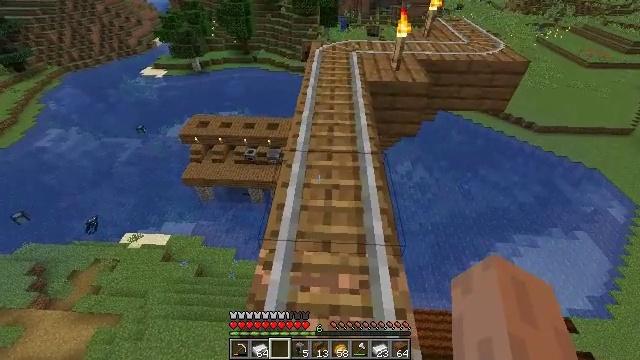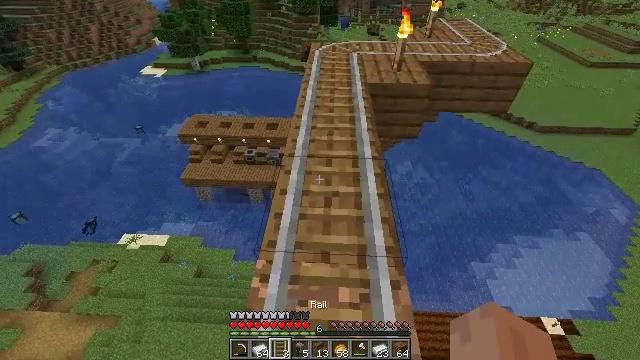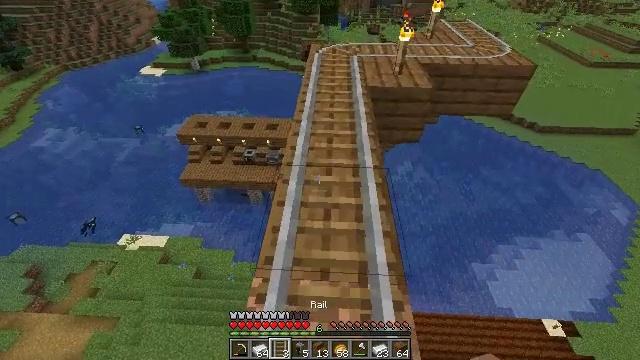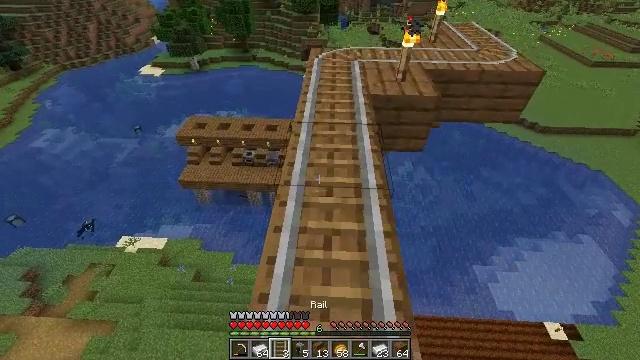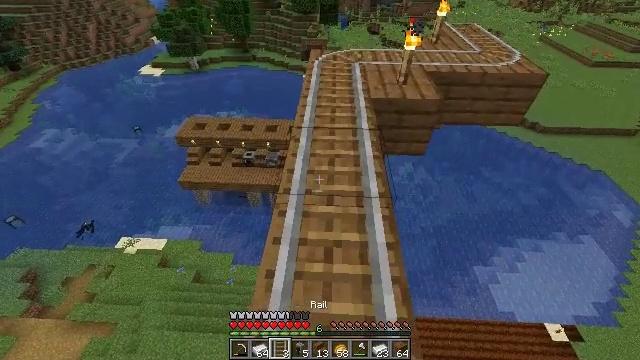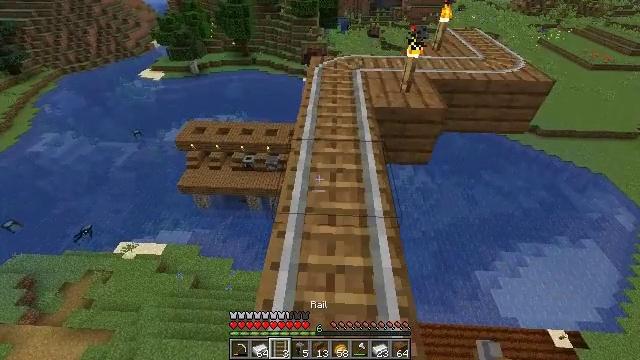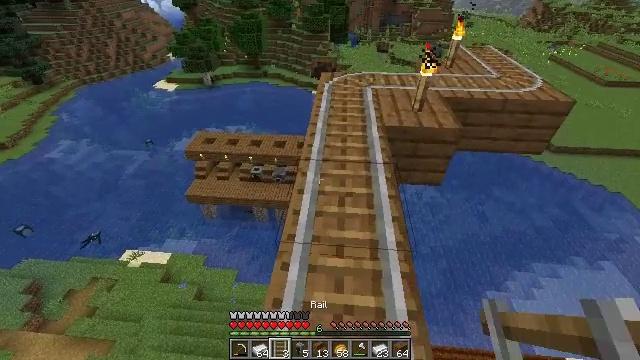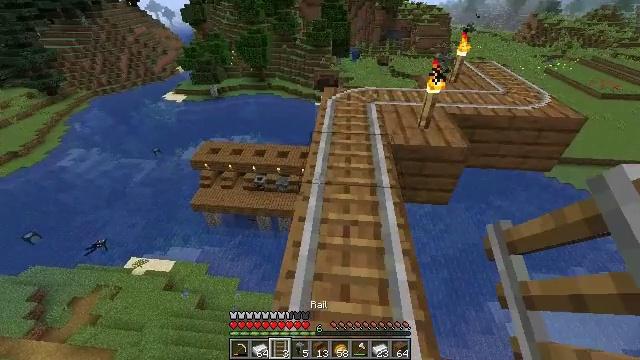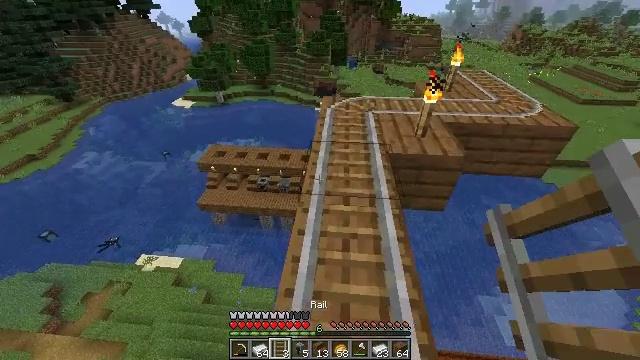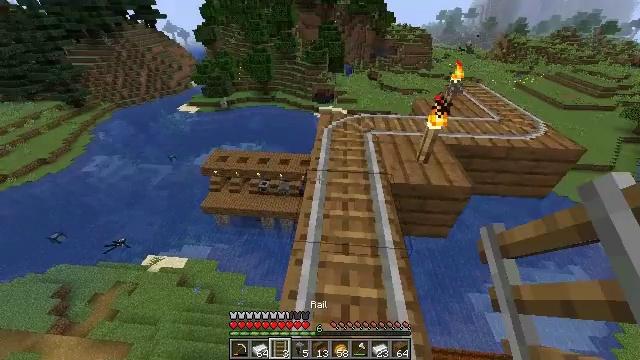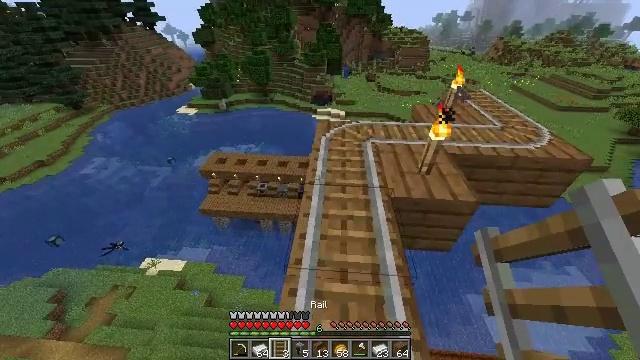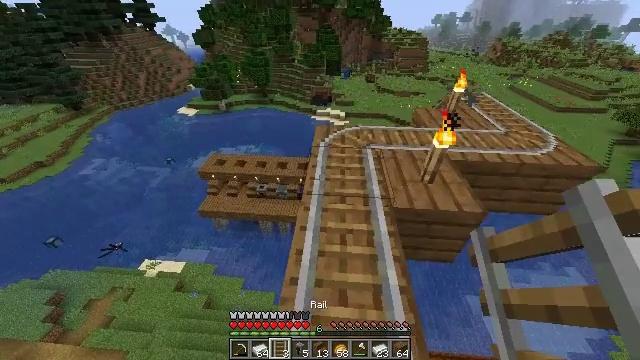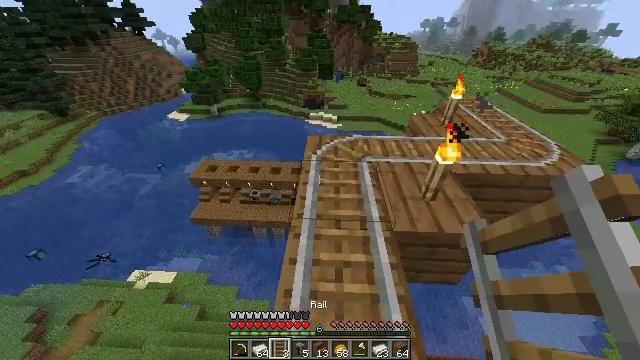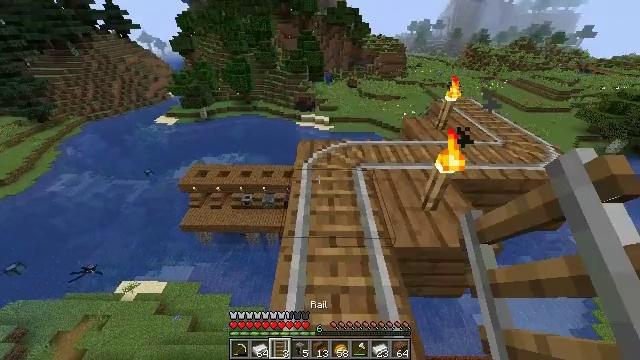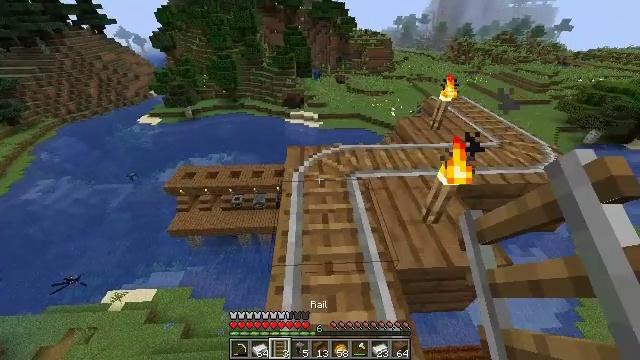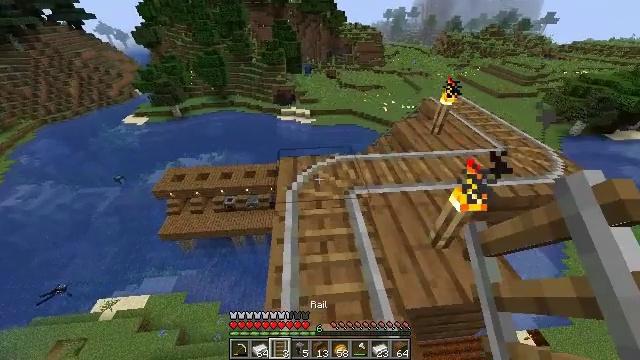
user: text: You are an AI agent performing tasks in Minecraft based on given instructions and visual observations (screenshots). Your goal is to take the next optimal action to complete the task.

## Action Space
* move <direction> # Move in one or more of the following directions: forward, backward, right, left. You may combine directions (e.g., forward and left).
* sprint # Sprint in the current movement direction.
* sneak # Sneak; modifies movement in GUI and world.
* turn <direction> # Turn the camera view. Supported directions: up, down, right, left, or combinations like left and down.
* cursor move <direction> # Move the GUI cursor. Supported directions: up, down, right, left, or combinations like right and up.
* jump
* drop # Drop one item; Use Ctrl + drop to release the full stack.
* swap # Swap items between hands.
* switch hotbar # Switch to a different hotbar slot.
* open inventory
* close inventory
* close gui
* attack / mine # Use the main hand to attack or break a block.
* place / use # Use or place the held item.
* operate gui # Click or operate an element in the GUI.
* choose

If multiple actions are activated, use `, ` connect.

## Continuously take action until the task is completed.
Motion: motion action
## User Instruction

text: Attack the spruce planks to recycle them.
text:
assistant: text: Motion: move forward
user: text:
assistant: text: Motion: move forward
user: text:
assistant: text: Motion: move forward
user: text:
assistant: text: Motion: move forward
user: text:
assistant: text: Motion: move forward
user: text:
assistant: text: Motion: move forward, sprint, turn left and up
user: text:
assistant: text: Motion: move forward, sprint, turn up
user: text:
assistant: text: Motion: move forward, sprint
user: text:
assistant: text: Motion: move forward, sprint
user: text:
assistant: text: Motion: move forward
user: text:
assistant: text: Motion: move forward
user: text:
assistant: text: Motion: move forward, sprint, turn right
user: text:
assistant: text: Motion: move forward, sprint, turn right
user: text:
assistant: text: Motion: move forward, sprint, turn right
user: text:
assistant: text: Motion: move forward, turn right
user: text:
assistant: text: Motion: move forward, turn right
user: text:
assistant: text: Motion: move forward, turn right and down
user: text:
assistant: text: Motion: move forward, turn right
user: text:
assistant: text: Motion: move forward, turn right
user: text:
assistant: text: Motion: move forward, turn right
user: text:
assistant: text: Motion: move forward, turn right
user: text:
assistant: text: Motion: move forward, turn right
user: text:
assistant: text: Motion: move forward and move right, turn right
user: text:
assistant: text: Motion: move forward and move right
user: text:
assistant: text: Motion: move forward and move right
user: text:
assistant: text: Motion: move forward and move right, turn left
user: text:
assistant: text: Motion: move forward and move right, turn left
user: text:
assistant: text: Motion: move forward and move right, turn left
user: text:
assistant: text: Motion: move forward and move right, turn left
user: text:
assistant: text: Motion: move forward, turn left